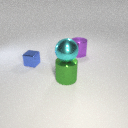
small blue metal cube to the left of large purple metal cylinder